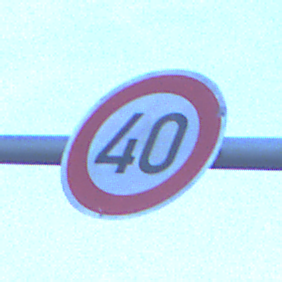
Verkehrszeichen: Geschwindigkeit40
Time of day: Dawn
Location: Outdoor (Urban)
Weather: PartlyCloudy
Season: NotSpecified
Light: Natural